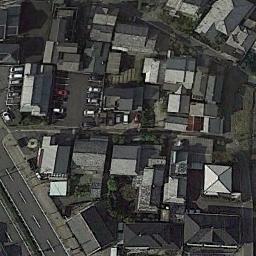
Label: palace